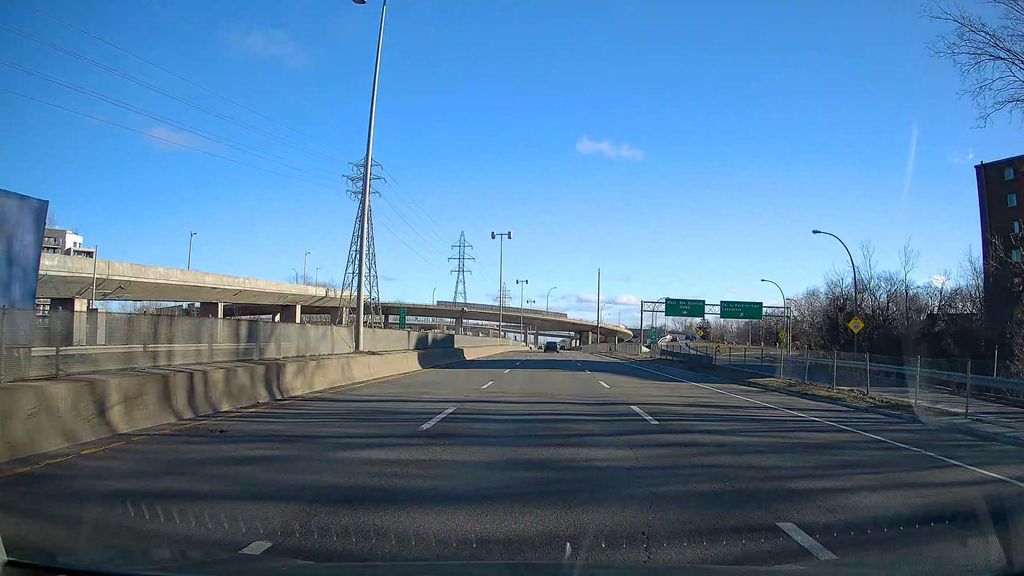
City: montreal